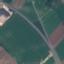
Land use / land cover: Highway